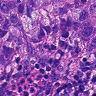
Metastatic tissue present: yes